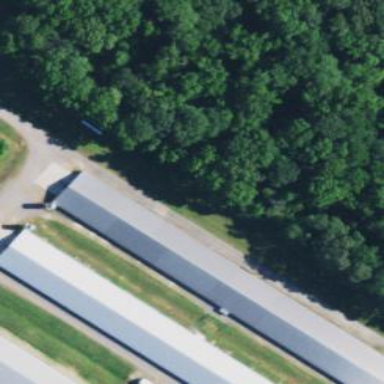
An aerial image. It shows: Farm auxiliary building.